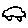
Label: car